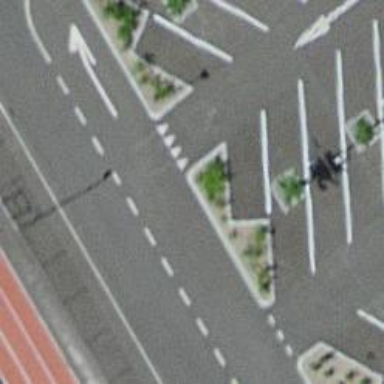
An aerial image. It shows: Road with "give way" sign.